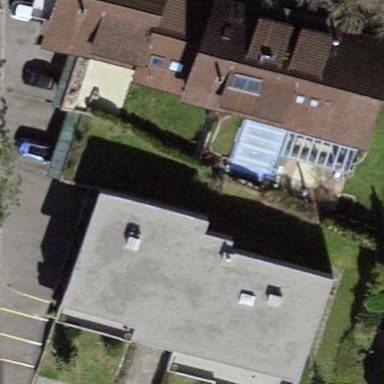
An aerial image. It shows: Semi-detached house.